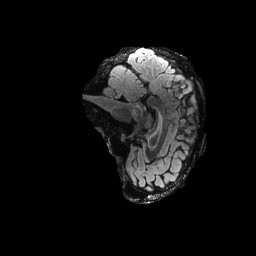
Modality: FLAIR
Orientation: sagittal
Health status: ill
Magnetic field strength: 3 T